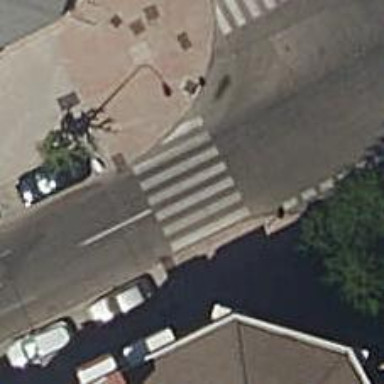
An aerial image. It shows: Pedestrian crossing with zebra markings on footway.